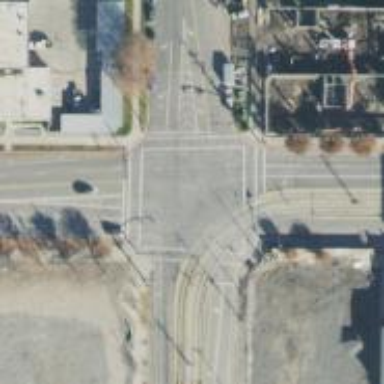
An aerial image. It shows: Crossing on the road with line markings.